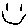
Label: smiley face